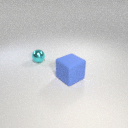
small cyan metal sphere to the left of large blue rubber cube